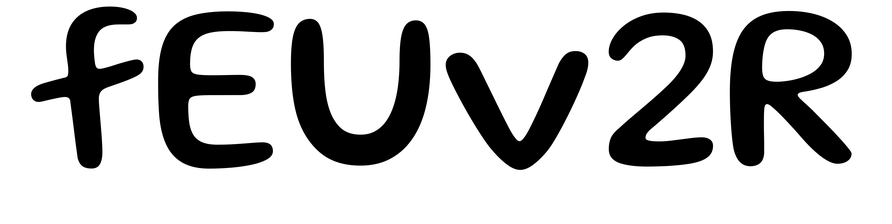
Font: Gluten_Regular